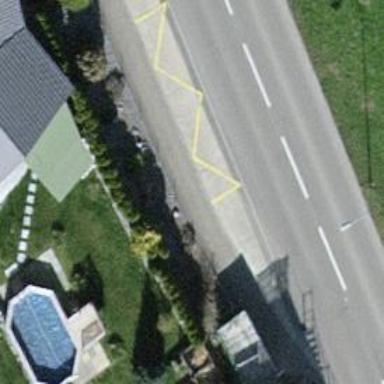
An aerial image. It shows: Bus stop with sheltered platform for public transport.